Question: I want to plot a boxplot. I have 10 questions, and 200 people answered on those 10 questions. I coded two columns based on these data. One column consists of values (from 1 to 7 - answer that each participant gave on a given question), and the second one consists of names of each question (200 times there is First, 200 times Second, 200 times Third and so on). It looks like this:
'''
Question Value
First 3
Second 7
Third 4
Fourth 3
...
Tenth 1
First 5
Second 6
'''
And I've been trying to plot a boxplot, using ggplot, but the main problem is that I want to have names of questions on y axis, and the means and SD on x axis, but the means should be referring only to the given question (i.e., I want to show on a plot what was the mean of all partcipants answering on the First, Second etc. question). I've tried to use some functions like:
'''
ggplot(data=data, aes(x=data$Value(by='data$Question'), y=data$Question)) + geom_boxplot()
'''
or
'''
ggplot(data=data, aes(x=data$Value~data$Question, y=data$Question)) + geom_boxplot()
'''
but all the time the means are being computed for the whole data$Value column, without distinguishing which values are referring to which question. How can I tell R to plot a boxplot like this:

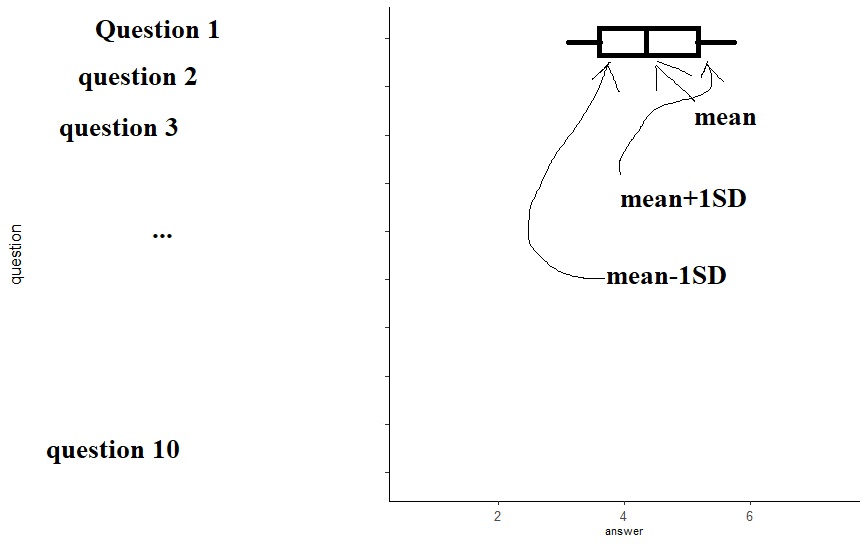
Answer: Try this:
Standard box plot:
'''
ggplot(data, aes(Question, Value)) +
geom_boxplot() +
coord_flip()
'''
Mean-SD-Boxplot:
'''
data%>%
group_by(Question) %>%
summarise(mean = mean(Value), sd = sd(Value)) %>%
ggplot(aes(x = Question, y = Value)) +
geom_crossbar(aes(ymin = mean - sd, ymax = mean + sd), size = .5, width = 0.5) +
geom_linerange(aes(ymin = mean - 2 * sd, ymax = mean - sd), size = .5) +
geom_linerange(aes(ymin = mean + sd, ymax = mean + 2 * sd), size = .5) +
coord_flip()
'''
Using 'mtcars' as example data:
'''
library(ggplot2)
library(dplyr)
mtcars %>%
group_by(cyl) %>%
summarise(mean = mean(mpg), sd = sd(mpg)) %>%
ggplot(aes(x = factor(cyl), y = mean)) +
geom_crossbar(aes(ymin = mean - sd, ymax = mean + sd), size = .5, width = 0.5) +
geom_linerange(aes(ymin = mean - 2 * sd, ymax = mean - sd), size = .5) +
geom_linerange(aes(ymin = mean + sd, ymax = mean + 2 * sd), size = .5) +
coord_flip()
'''

<URL>